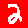
Digit: 2